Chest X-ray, AP view. Patient: 49 years old, sex F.
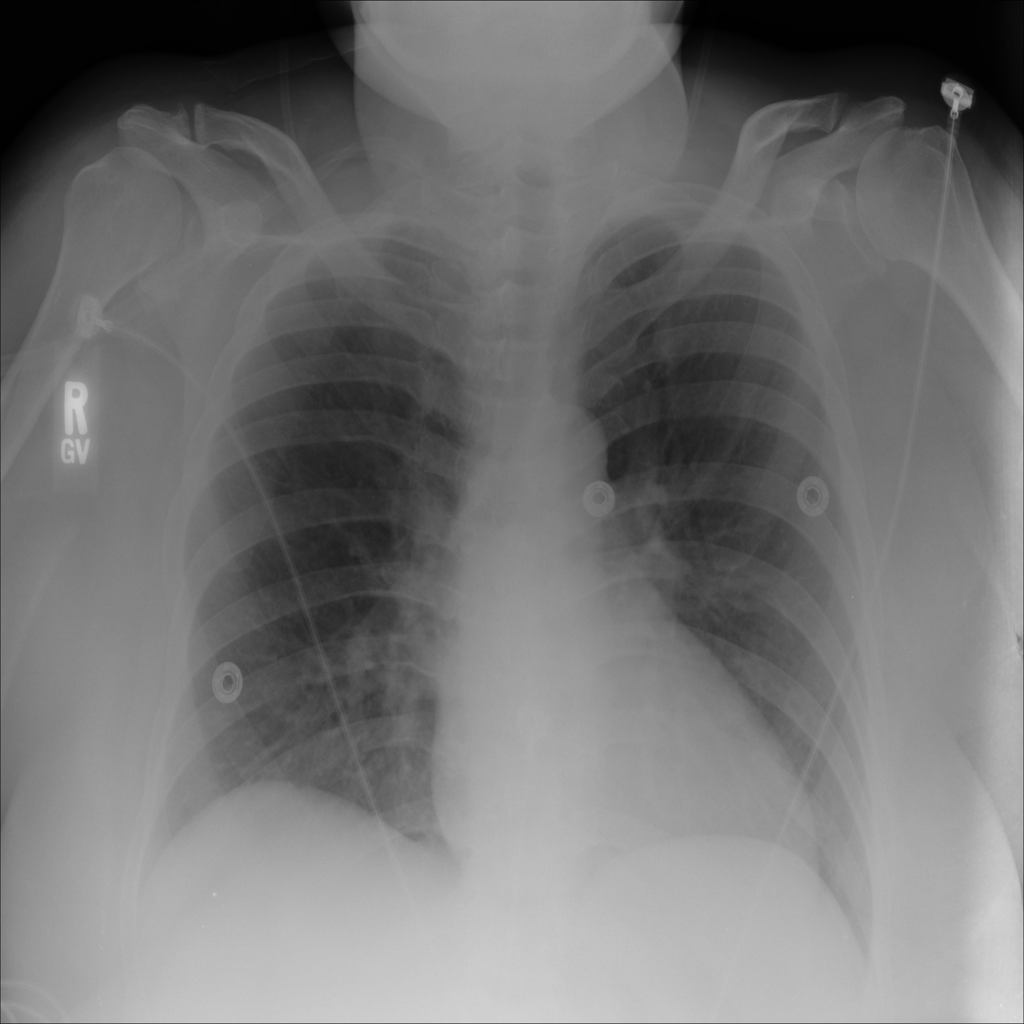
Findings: Infiltration